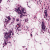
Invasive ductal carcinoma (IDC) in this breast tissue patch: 0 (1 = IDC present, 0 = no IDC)